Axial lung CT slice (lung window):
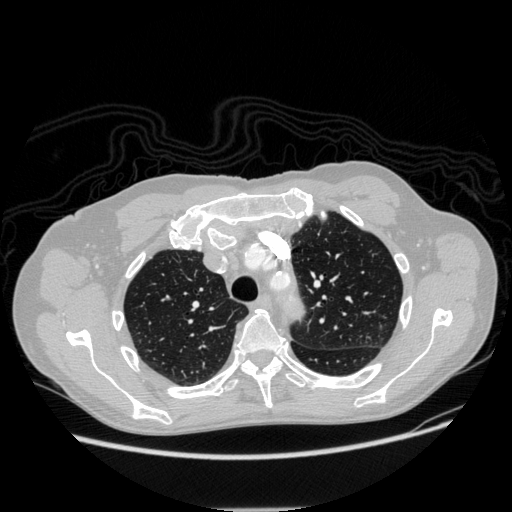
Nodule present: no